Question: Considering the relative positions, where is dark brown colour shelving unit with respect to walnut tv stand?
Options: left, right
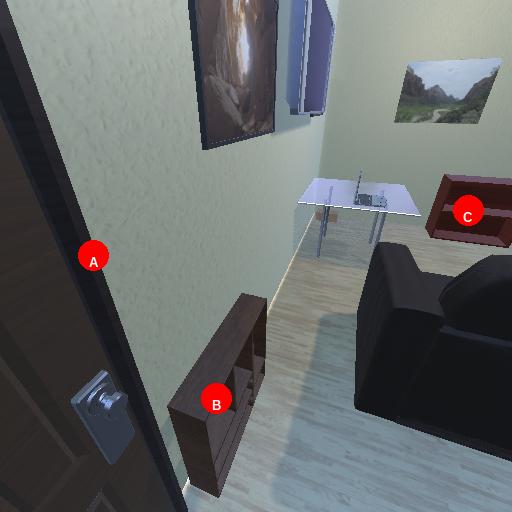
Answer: left